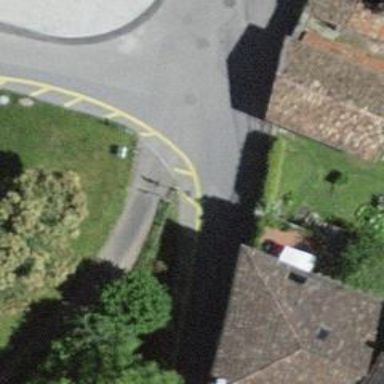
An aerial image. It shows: Residential road with chicane for traffic calming.